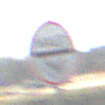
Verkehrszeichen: MautflichtigeStrecke
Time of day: MorningAfternoon
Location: Outdoor (Suburban)
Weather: PartlyCloudy
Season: NotSpecified
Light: Natural